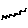
Label: zigzag